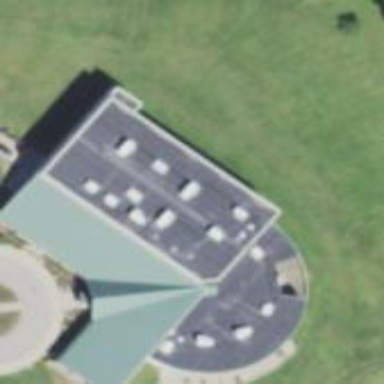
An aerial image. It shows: Community centre building.